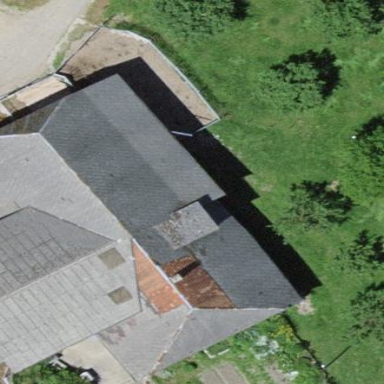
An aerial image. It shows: Farm building.